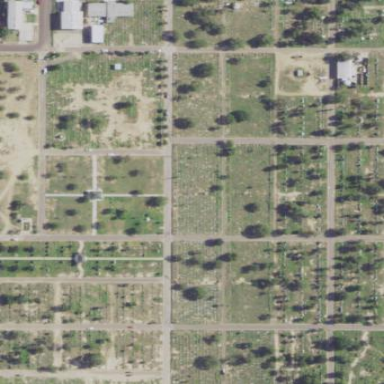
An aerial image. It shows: Cemetery.